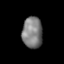
Tissue: lung
Cell type: Fibroblasts
Senescence score: 0.6113
Nuclear area (px): 620
Mean DAPI intensity: 125.394